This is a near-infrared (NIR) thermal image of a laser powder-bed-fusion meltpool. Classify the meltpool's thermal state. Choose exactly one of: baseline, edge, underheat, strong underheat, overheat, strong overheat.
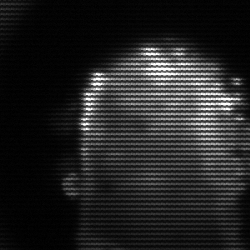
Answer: baseline